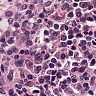
Metastatic tissue present: no